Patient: sex F, age 43
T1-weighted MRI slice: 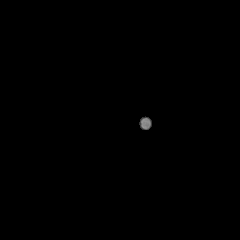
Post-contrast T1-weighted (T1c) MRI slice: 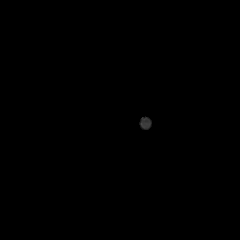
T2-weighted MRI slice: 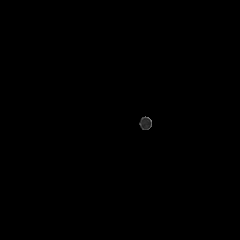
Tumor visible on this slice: no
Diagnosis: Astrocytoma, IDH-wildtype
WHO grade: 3